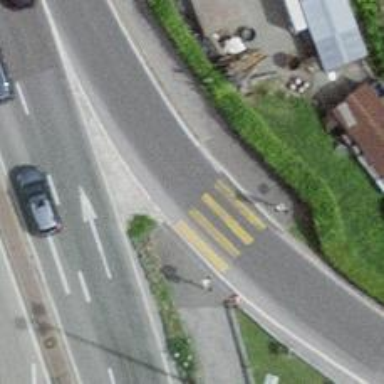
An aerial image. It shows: Asphalt road with primary link designation.